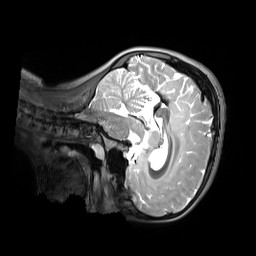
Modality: T2w
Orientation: sagittal
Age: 11
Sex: female
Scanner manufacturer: siemens
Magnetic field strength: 3 T
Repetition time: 3.2 s
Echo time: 0.408 s